Question: I am using flexslider and i want to change the . . . slide navigation control to my own icons or image for each slide. like the slide on <URL>
if not possible on flexslider in which plugin can i do that.

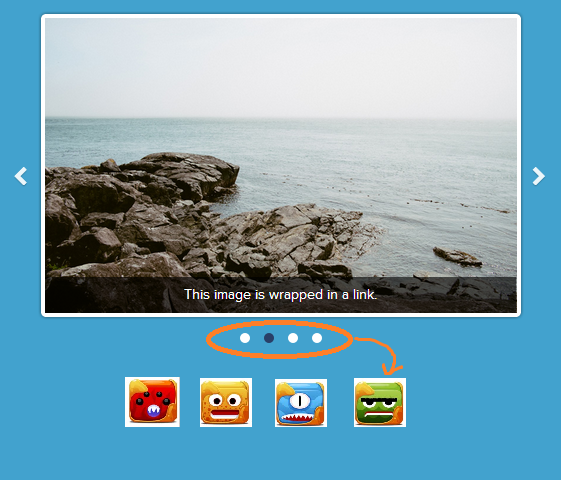
Answer: I think you can try this approach by tweaking with some css and js:
First, hide the default navigation bullets of flexslider using css:
'''
.flex-control-nav.flex-control-paging {
display:none;
}
'''
Second, add your custom navigation html and design it in whatever way you want. But make sure that the number of slides and custom navigation anchors are same. I used icon images for custom navigation:
'''
<div class="custom">
<img src="https://cdn0.iconfinder.com/data/icons/small-n-flat/24/678131-money-16.png" />
<img src="https://cdn0.iconfinder.com/data/icons/small-n-flat/24/678131-money-16.png" />
<img src="https://cdn0.iconfinder.com/data/icons/small-n-flat/24/678131-money-16.png" />
<img src="https://cdn0.iconfinder.com/data/icons/small-n-flat/24/678131-money-16.png" />
<img src="https://cdn0.iconfinder.com/data/icons/small-n-flat/24/678131-money-16.png" />
</div>
'''
Now, bind the click event on these custom navigation elements which in turn triggers the click on the default navigation of flexslider which are hidden.
'''
$(document).on('click', '.custom img', function () {
var index = $('.custom img').index($(this)); //Get the index of clicked navigation element
var nav = $('.flex-control-nav a')[index]; //Get the navigation element of corresponding index from flexslider.
$(nav).trigger('click'); //Finally, trigger click
});
'''
Demo : <URL>